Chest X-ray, AP view. Patient: 67 years old, sex M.
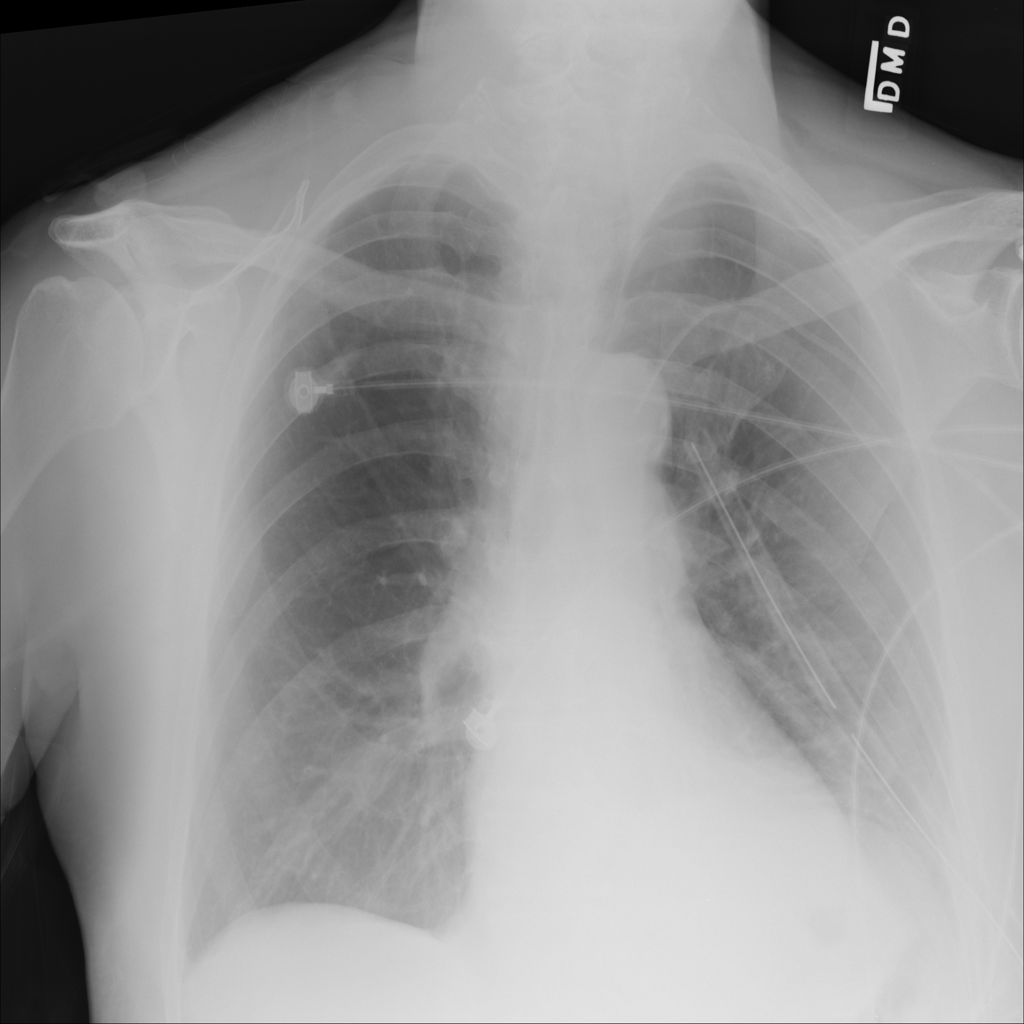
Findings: Atelectasis